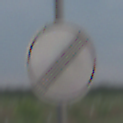
Verkehrszeichen: EndeSaemtlicherBegrenzungen
Umgebung: Outdoor, Nature
Tageszeit: SunriseSunset
Wetter: PartlyCloudy
Licht: Natural
Jahreszeit: NotSpecified
Kontrast: LowContrast